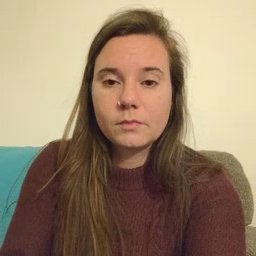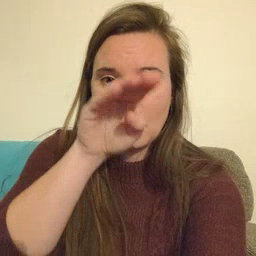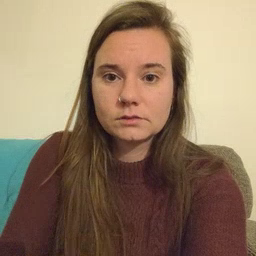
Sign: elephant